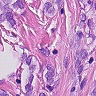
Metastatic tissue present: yes